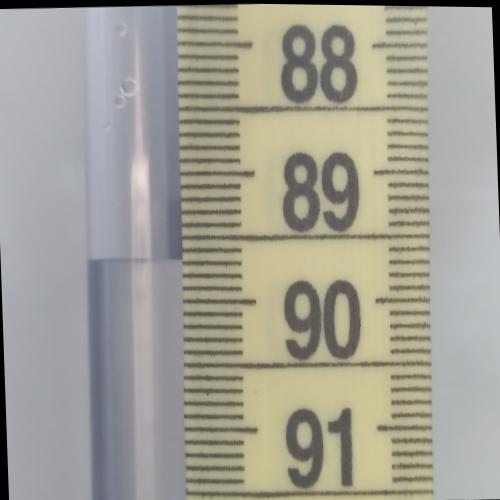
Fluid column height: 89.7 cm